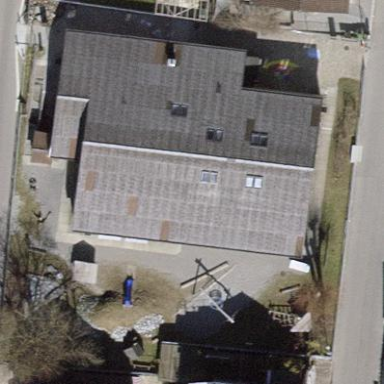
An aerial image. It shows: Kindergarten.